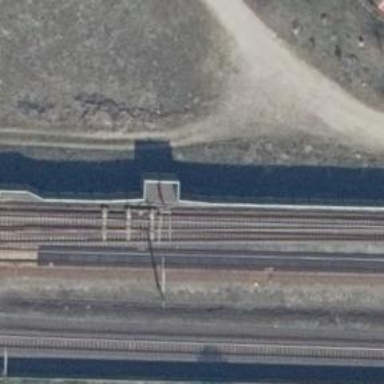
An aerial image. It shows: Rail track with contact line electrification. The track is ballastless.